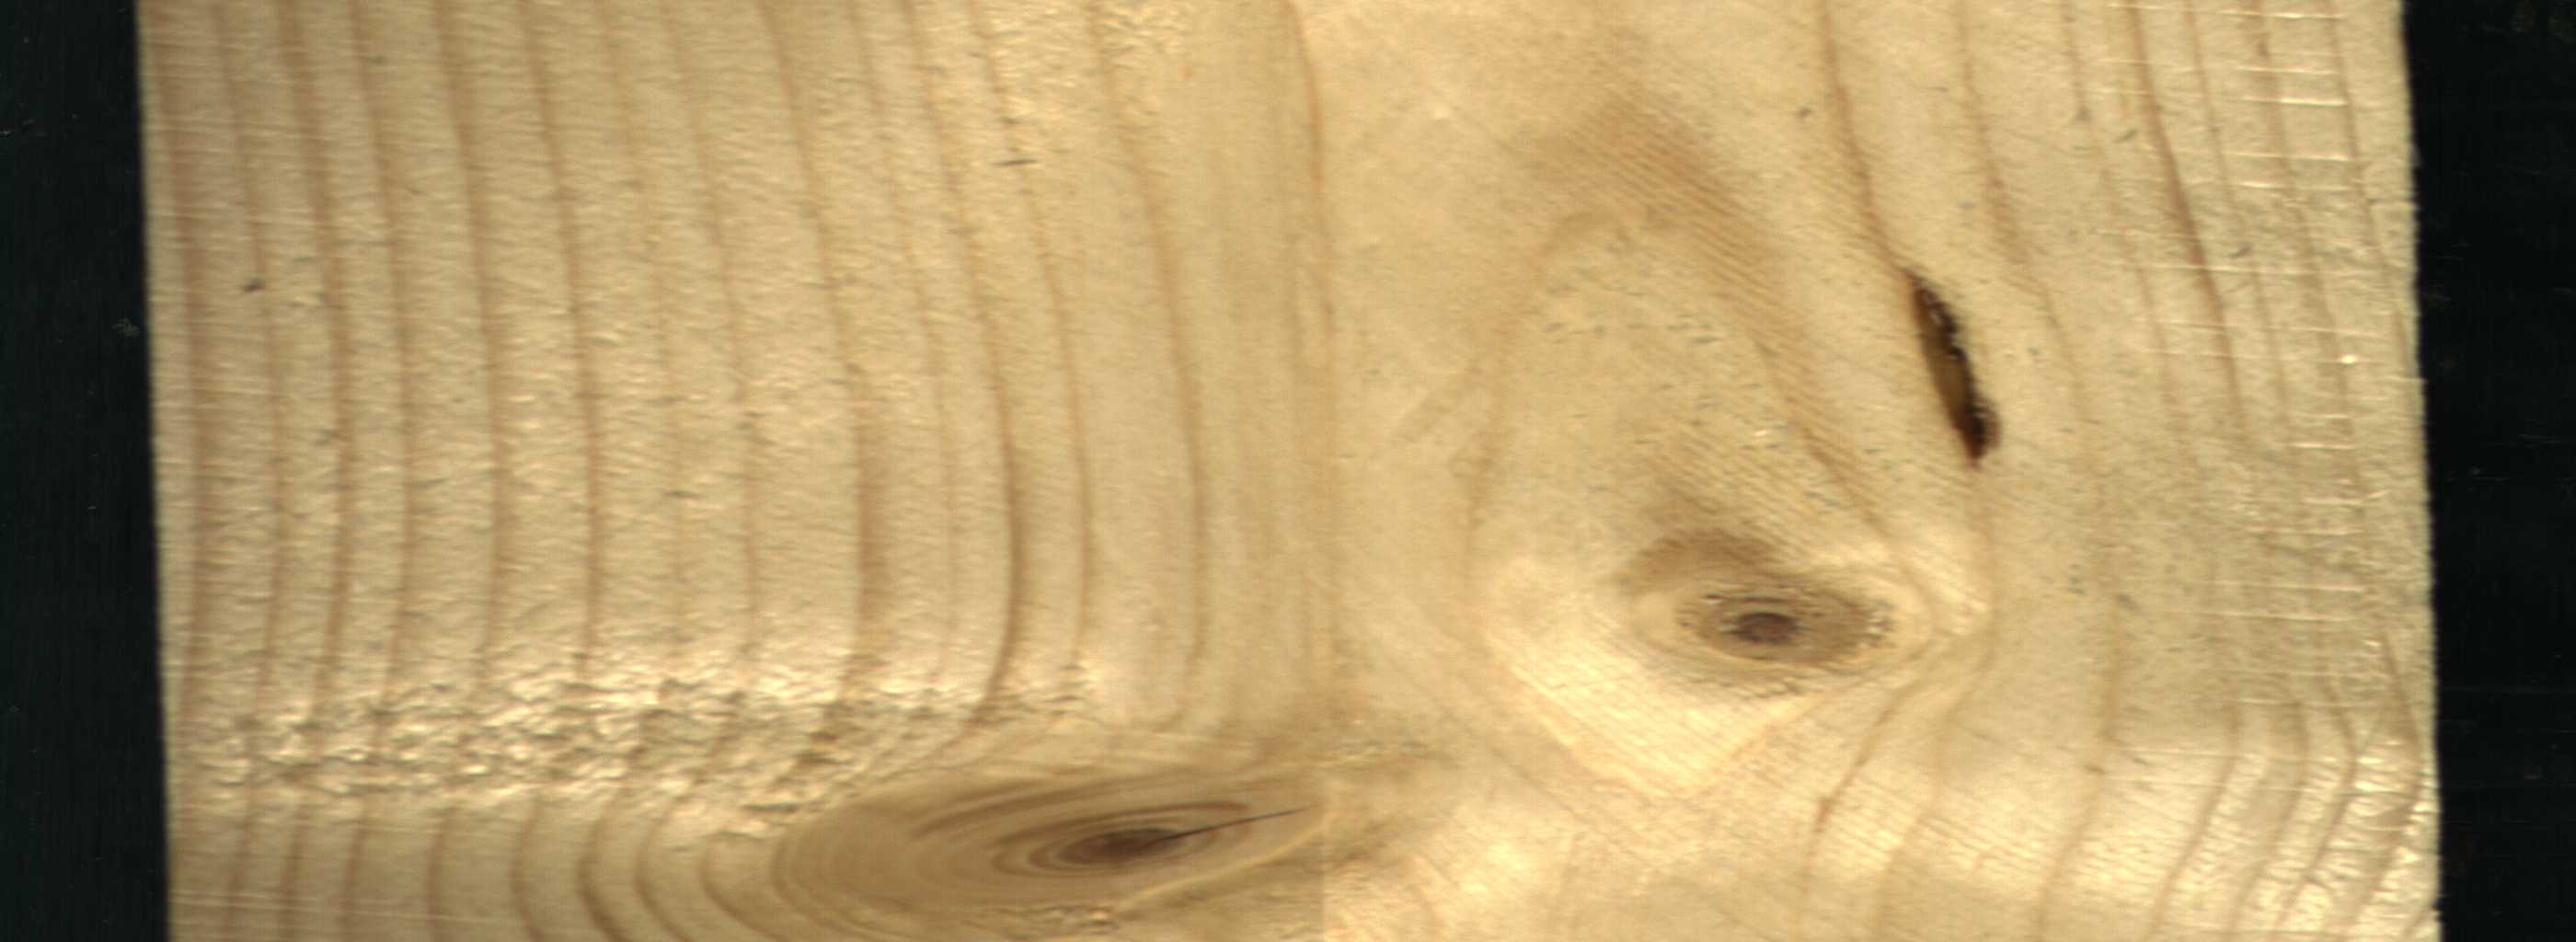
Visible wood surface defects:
resin
Live_Knot
Live_Knot